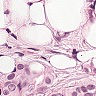
Metastatic tissue present: yes